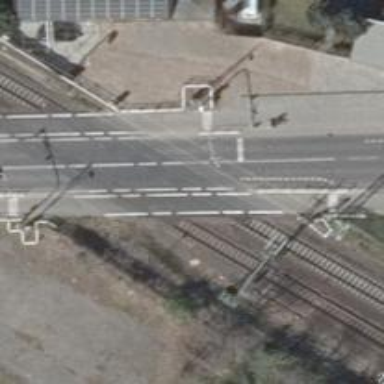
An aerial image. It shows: Level crossing with both lights and saltire in place.